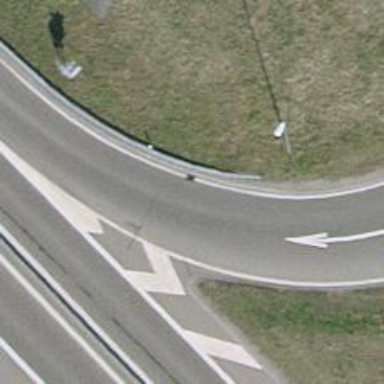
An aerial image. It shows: Trunk link highway.